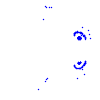
Particle: pion